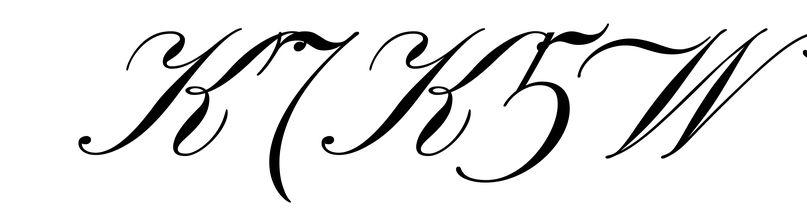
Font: PinyonScript-Regular